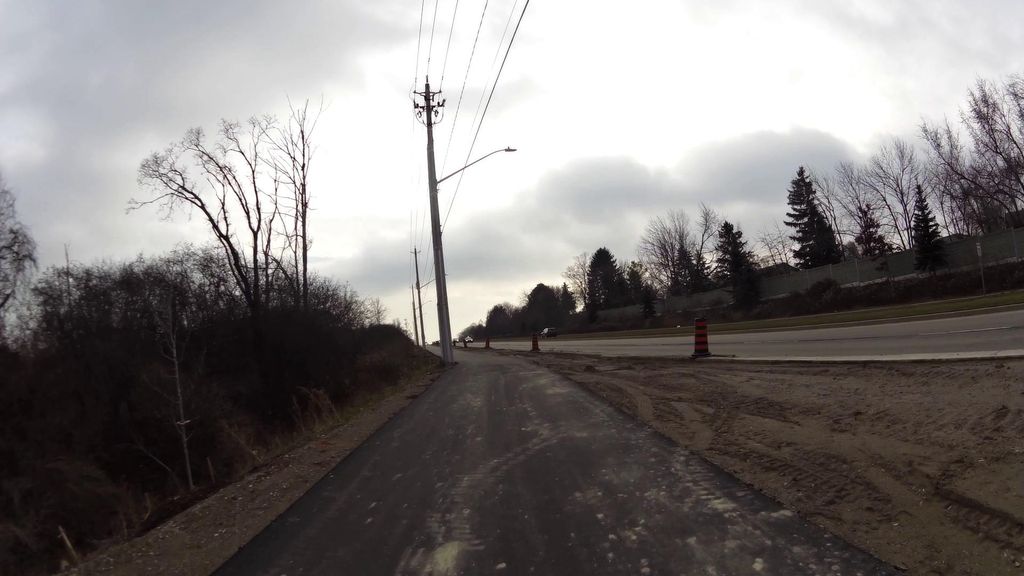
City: kitchener-waterloo